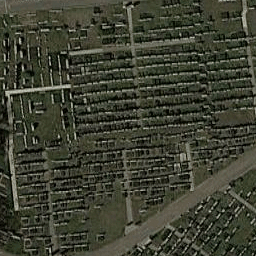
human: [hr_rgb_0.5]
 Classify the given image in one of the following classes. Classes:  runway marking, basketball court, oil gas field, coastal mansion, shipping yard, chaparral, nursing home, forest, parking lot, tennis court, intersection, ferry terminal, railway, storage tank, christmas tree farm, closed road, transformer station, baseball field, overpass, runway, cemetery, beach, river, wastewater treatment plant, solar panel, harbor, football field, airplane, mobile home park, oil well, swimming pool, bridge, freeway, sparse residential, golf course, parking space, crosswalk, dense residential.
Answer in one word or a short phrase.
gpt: cemetery